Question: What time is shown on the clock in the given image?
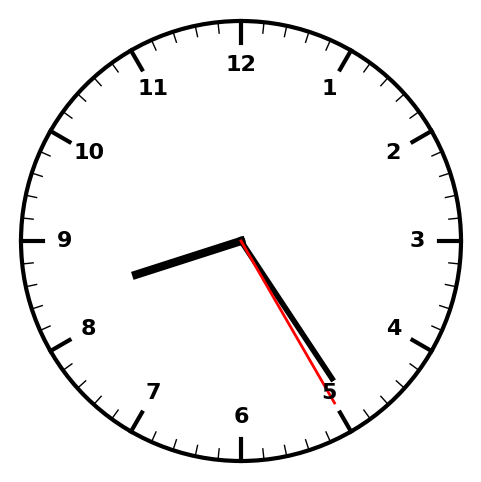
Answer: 08:24:25